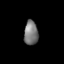
Tissue: lung
Cell type: Epithelial cells
Senescence score: 0.1841
Nuclear area (px): 337
Mean DAPI intensity: 119.961